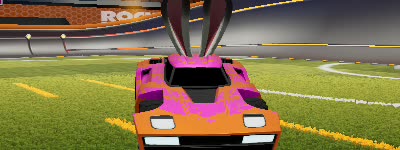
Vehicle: breakout